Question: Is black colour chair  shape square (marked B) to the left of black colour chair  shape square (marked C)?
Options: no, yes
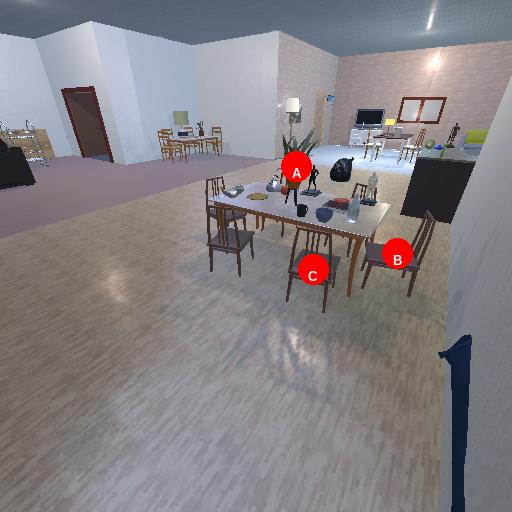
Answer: no